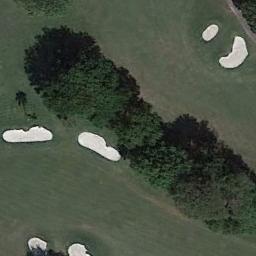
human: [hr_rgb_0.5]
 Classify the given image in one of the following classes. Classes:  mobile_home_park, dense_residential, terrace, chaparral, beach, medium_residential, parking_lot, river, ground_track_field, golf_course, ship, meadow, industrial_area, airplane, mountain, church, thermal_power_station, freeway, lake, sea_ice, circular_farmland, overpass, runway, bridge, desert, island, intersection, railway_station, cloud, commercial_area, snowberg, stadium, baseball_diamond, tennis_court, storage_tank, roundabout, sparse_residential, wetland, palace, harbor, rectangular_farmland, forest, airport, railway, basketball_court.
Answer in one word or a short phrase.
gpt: golf_course